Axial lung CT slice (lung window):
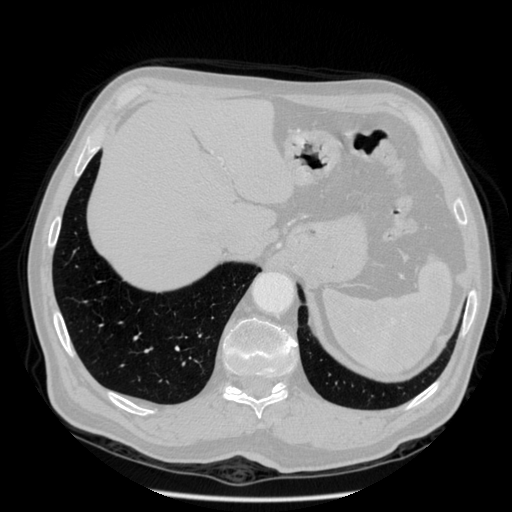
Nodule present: no